Question: I have create a GUI using Java Swing (Windows Builder Pro) for a personal project and it has a 'JToolBar'. I have added separators between the buttons in the tool bar.
'''
JButton btnSave = new JButton("Save");
btnSave.setToolTipText("Save");
btnSave.setMnemonic('S');
btnSave.setIcon(new ImageIcon(Main.class.getResource("/org/dbhaskaran/resources/Save32.png")));
toolBar.add(btnSave);
toolBar.add(new JSeparator(SwingConstants.VERTICAL));
JButton btnDesign = new JButton("Design");
btnDesign.setIcon(new ImageIcon(Main.class.getResource("/org/dbhaskaran/resources/wizard32.png")));
toolBar.add(btnDesign);
toolBar.add(new JSeparator(SwingConstants.VERTICAL));
'''
1. I don't understand why my JButtons are getting aligned to the right after adding the separator? And how do I fix it?
2. When I click on one of the buttons on the tool bar, it leaves behind an ugly border - is there any way to get rid of it? Please see screenshot below:

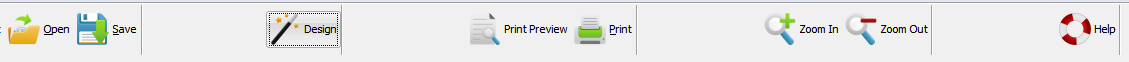
Answer: > Only need to figure out if there is a way to get rid of the ugly
button border that is left behind on the most recently used Jbutton in
the JToolBar.
'''
button.setFocusPainted(false)
'''
repeat for all 'JButtons'